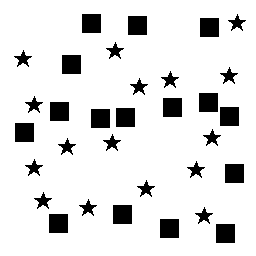
Squares: 16
Triangles: 0
Stars: 16
Total shapes: 32